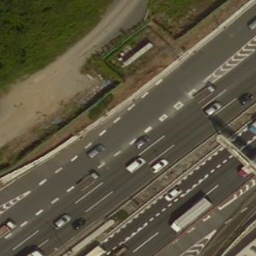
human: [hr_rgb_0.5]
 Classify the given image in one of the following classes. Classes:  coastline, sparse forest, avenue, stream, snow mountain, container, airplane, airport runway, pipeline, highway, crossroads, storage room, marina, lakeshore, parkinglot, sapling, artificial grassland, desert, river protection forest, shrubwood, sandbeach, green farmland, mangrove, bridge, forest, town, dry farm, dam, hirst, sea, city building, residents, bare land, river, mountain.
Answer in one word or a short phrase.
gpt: highway